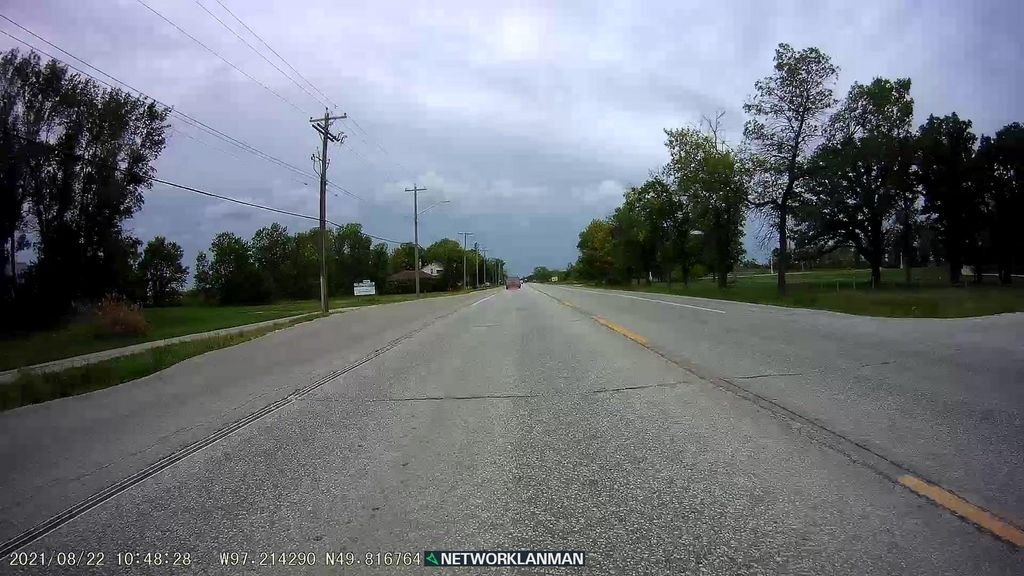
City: winnipeg